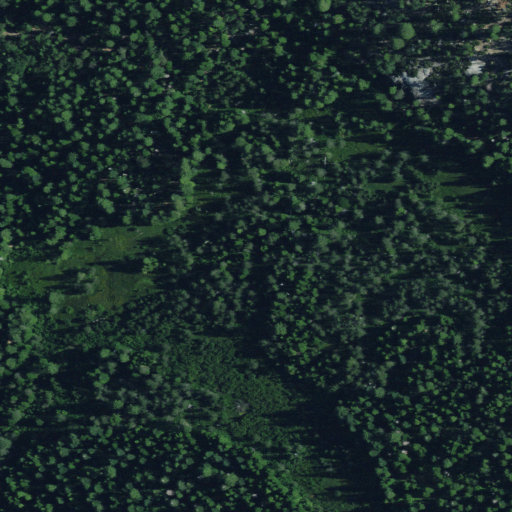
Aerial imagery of plain(s) in California named Pierce Meadow containing evergreen forest and woody wetlands